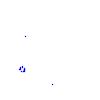
Particle: proton